Question: i have an ASP tree view having a Node

so now, i have to add a click event on NODE (i.e Accomodations) that is different from the click event on Child Node(i.e Blue Parrot INN etc.)
How i achieve this??
any help will greatly appreciated...
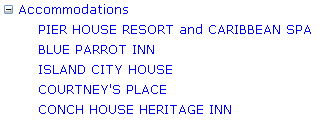
Answer: I add CSSclass on Root, Parent and Leaf Node like
'''
RootNodeStyle-CssClass="RootNodeStyle"
ParentNodeStyle-CssClass="ParentNodeStyle"
LeafNodeStyle-CssClass="LeafNodeStyle"
'''
and then in js i write jquery as follow
'''
$("RootNodeStyle").click(function(){
alert("Root Node is click");
});
$("ParentNodeStyle").click(function(){
alert("Parent Node is click");
});
$("LeafNodeStyle").click(function(){
alert("Leaf Node is click");
});
'''
This way i achieved what i want to get.... :)